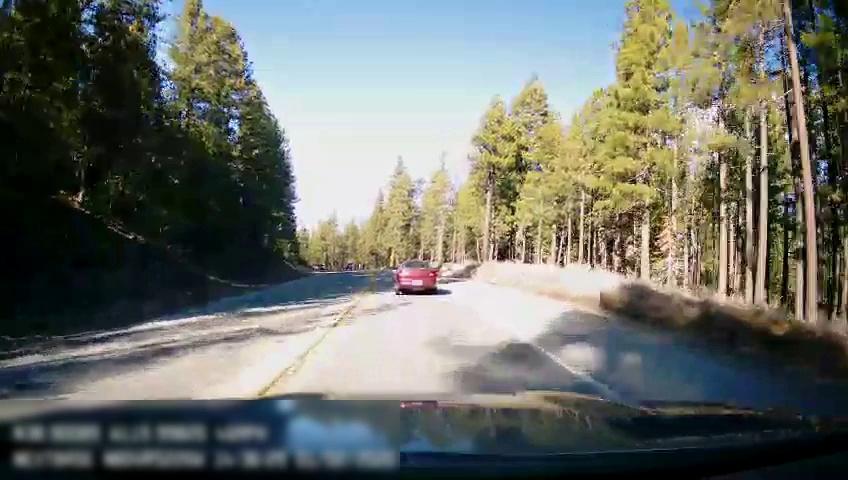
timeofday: Day
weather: Sunny
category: Drivable Space
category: Vehicles | Car
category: Lanes | Opposite Lane
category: Lanes | Current Lane
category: Lanes | Current Lane